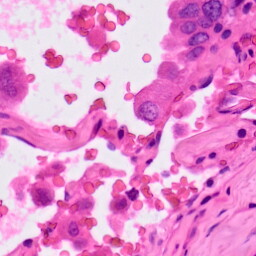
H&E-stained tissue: Lung